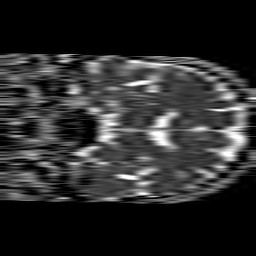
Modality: ADC
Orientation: coronal
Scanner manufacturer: philips
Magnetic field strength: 1.5 T
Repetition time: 4.6 s
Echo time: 0.09059 s